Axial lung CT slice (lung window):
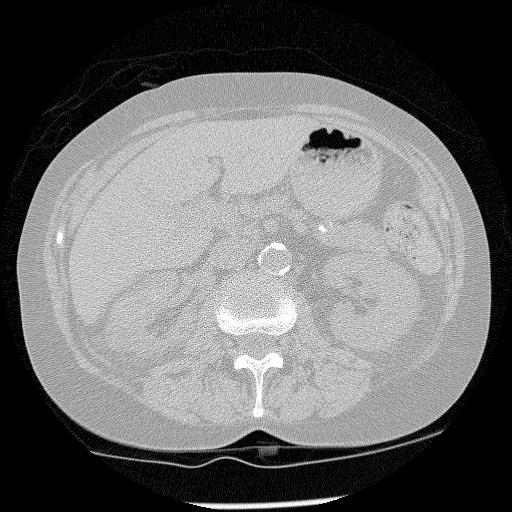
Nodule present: no